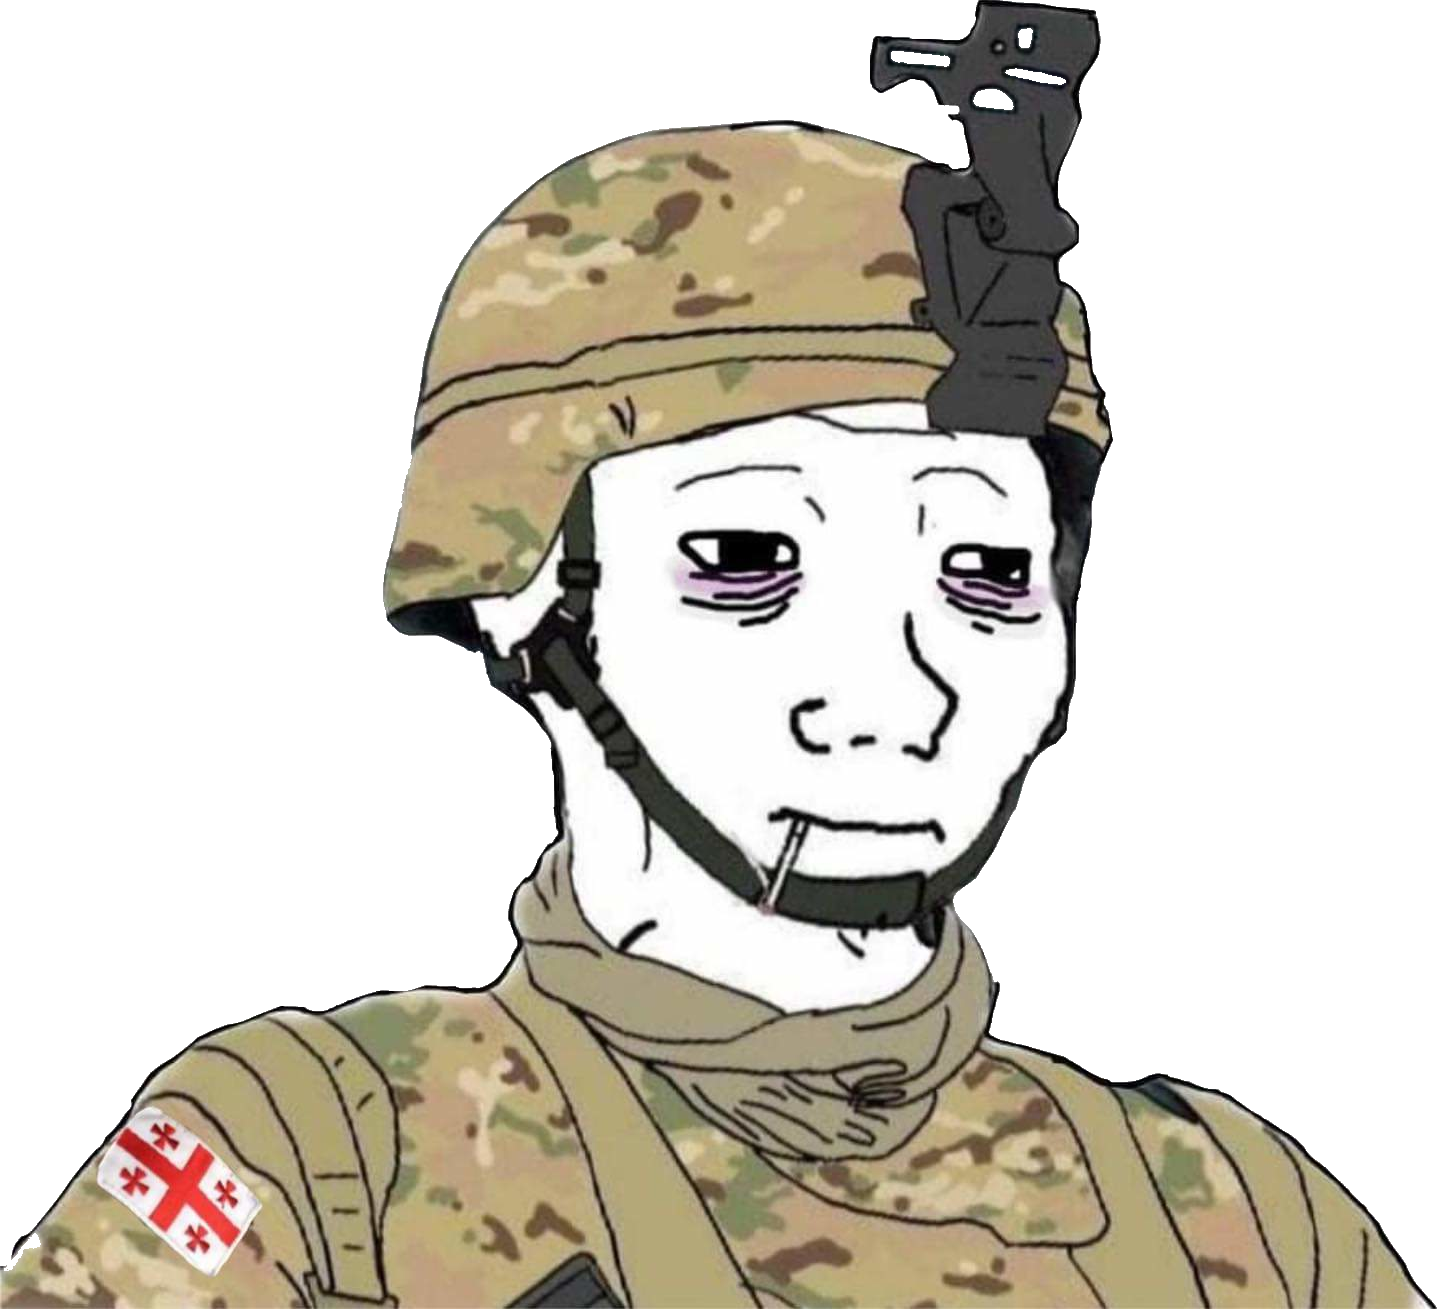
Label: 5_Doomer